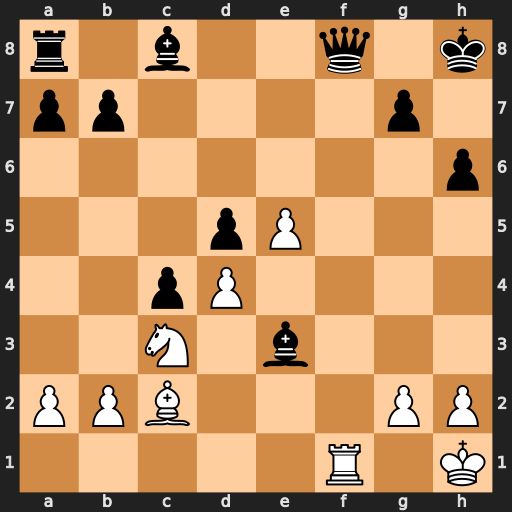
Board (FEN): r1b2q1k/pp4p1/7p/3pP3/2pP4/2N1b3/PPB3PP/5R1K
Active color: w
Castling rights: -
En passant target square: -
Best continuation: Rxf8#